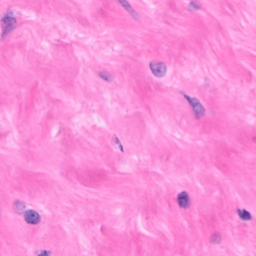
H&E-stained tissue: Breast